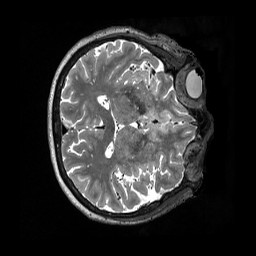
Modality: T2w
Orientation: axial
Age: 69
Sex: female
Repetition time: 3.2 s
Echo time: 0.563 s